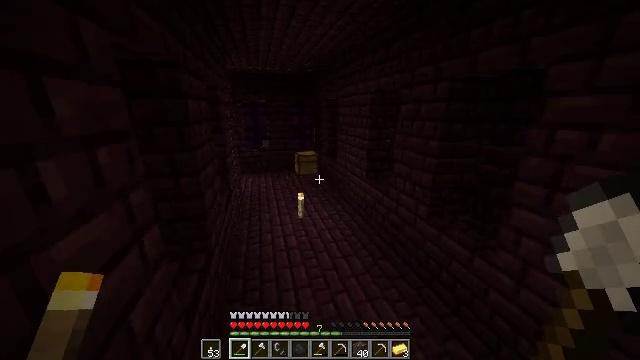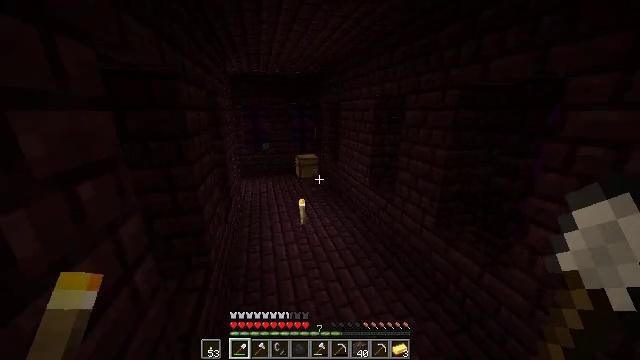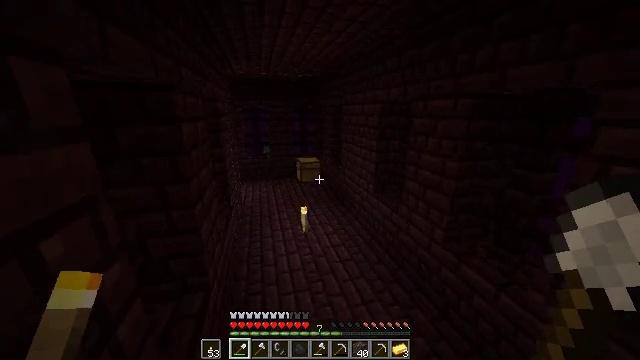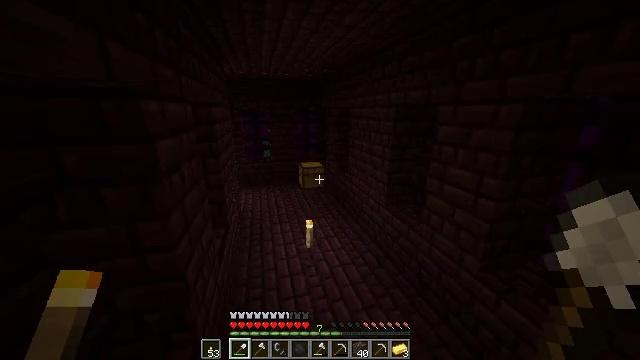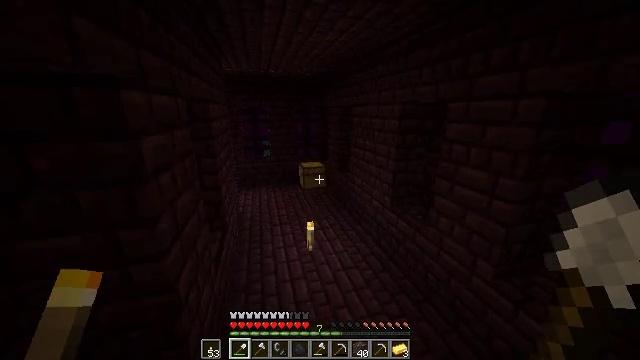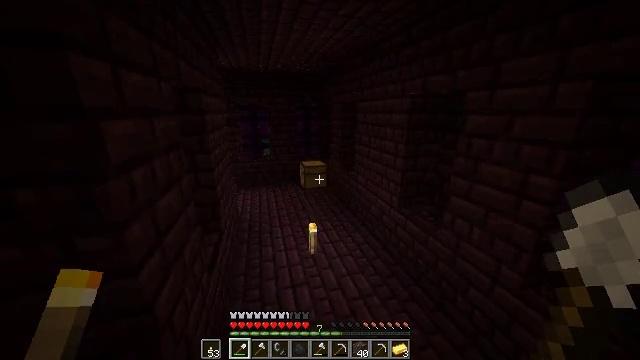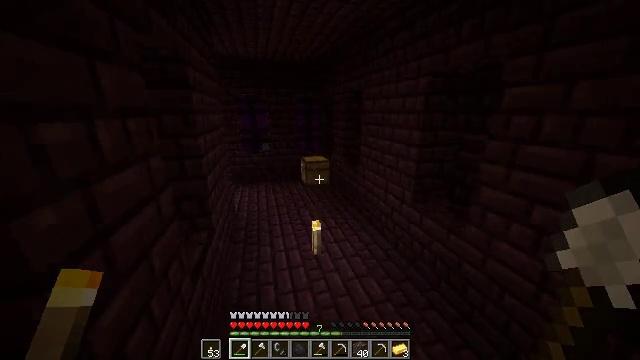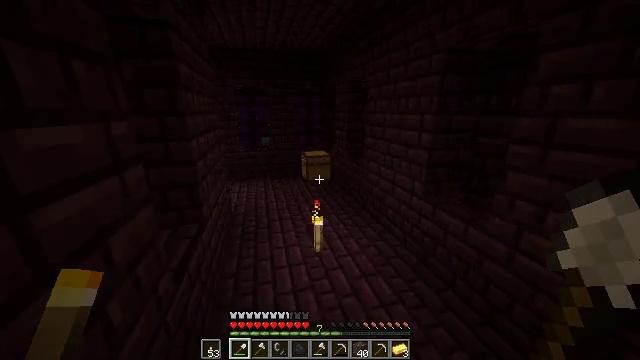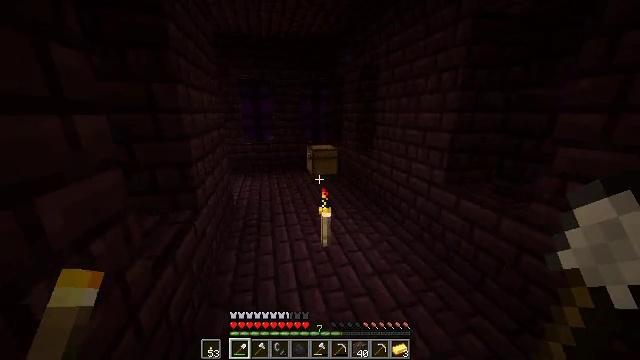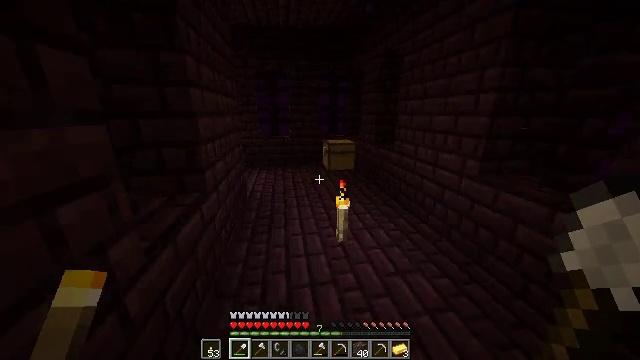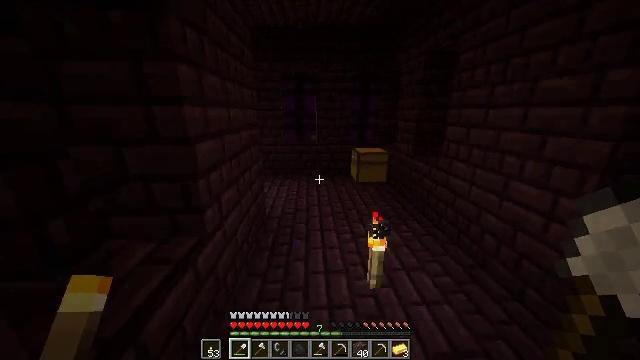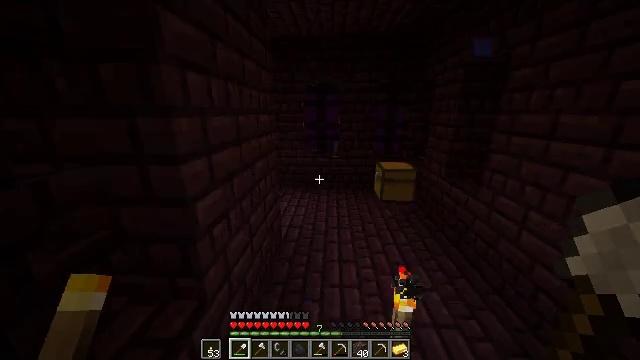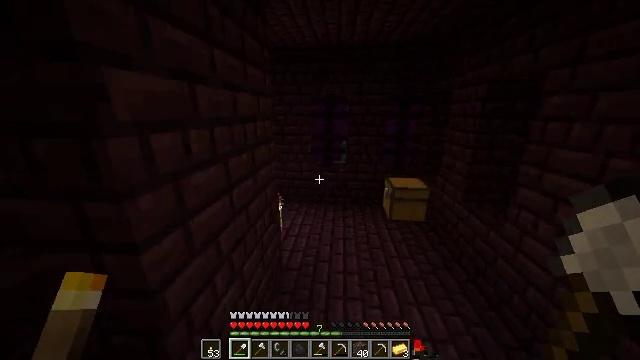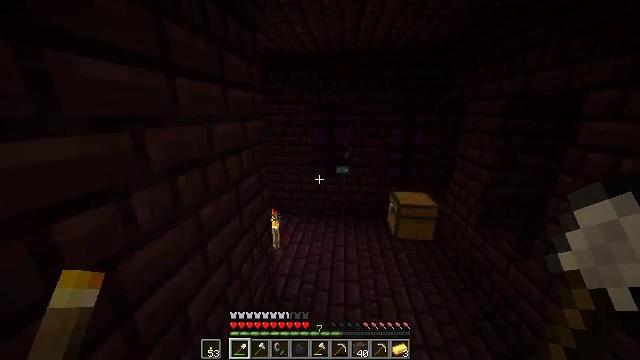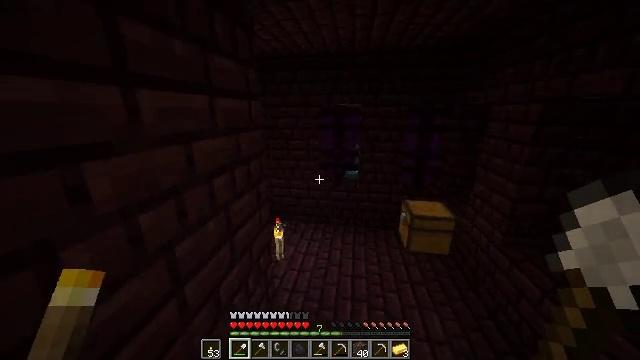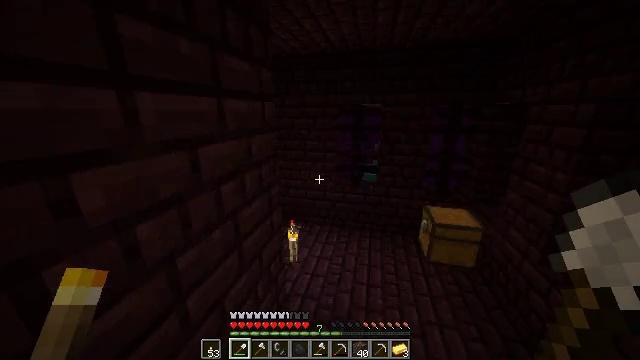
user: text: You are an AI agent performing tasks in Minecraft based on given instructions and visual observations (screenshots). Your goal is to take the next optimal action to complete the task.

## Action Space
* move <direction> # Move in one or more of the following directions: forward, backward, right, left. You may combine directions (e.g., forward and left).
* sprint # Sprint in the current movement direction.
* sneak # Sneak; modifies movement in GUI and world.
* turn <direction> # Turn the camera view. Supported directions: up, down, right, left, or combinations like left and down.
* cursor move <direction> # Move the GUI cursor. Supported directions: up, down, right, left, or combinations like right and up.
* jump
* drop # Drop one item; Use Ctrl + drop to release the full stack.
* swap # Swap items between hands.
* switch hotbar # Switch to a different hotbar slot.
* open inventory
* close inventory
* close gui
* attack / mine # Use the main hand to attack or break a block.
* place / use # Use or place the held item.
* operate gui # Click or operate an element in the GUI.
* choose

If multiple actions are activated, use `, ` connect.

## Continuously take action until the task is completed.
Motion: motion action
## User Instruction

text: Hunt the magma cube.
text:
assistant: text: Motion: move forward, jump
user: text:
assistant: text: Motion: move forward, jump
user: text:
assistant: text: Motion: move forward, jump
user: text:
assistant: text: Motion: move forward, jump
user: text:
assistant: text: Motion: move forward, sprint, jump
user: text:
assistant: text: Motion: move forward, sprint, jump
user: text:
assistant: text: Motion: move forward, sprint, jump
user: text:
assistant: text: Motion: move forward, sprint, turn left, jump
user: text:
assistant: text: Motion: move forward, turn left, jump
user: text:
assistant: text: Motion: move forward, turn left, jump
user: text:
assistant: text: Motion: move forward, turn left, jump
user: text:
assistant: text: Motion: move forward, turn left, jump
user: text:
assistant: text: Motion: move forward, jump
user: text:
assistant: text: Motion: move forward, turn left, jump
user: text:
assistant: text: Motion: move forward, sprint, turn left, jump
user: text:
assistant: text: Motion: move forward, sprint, turn left, jump
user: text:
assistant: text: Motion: move forward, sprint, turn left, jump
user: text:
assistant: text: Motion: move forward, sprint, turn left, jump
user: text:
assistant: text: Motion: move forward, turn left, jump
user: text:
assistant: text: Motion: move forward, turn left, jump
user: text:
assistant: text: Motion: move forward, turn left, jump
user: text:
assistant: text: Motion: move forward, sprint, turn left, jump
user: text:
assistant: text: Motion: move forward, sprint, turn left and down, jump
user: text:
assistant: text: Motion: move forward, sprint, turn left, jump
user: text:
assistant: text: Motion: move forward, turn left, jump
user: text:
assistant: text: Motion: move forward, turn left, jump
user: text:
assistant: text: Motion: move forward, turn left, jump
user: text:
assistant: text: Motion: move forward, jump
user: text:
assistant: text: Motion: move forward, sprint, turn left, jump
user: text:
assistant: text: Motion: move forward, sprint, jump